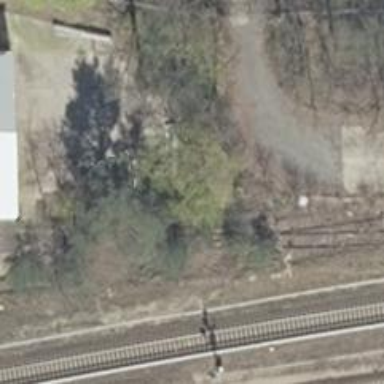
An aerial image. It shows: Abandoned railway.